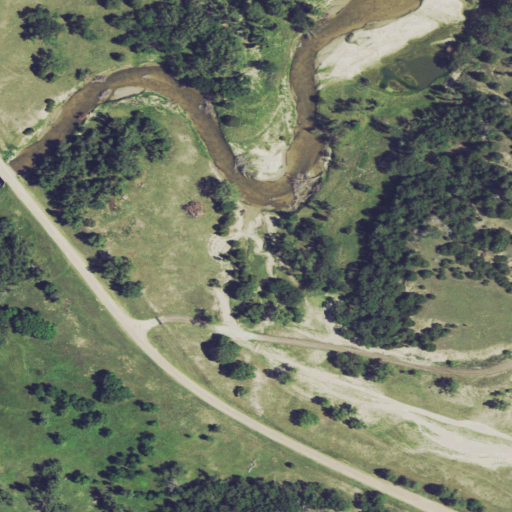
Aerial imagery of valley in Nebraska named Sand Draw containing grassland, woody wetlands, deciduous forest, evergreen forest, open development, low intensity development, herbaceous wetlands, mixed forest, and medium intensity development